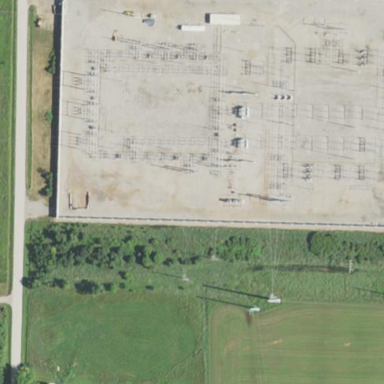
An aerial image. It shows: Fenced power substation at the transmission level.